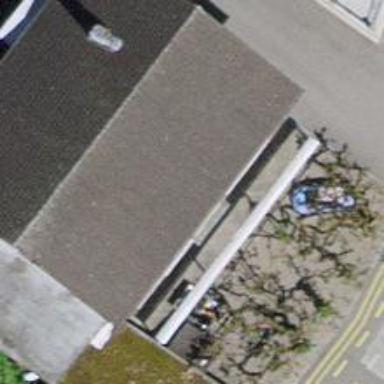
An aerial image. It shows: Café.